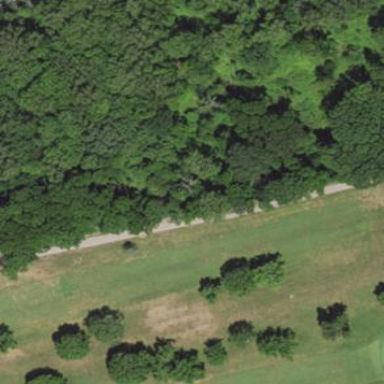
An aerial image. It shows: Golf fairway surrounded by grass.